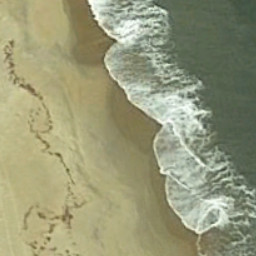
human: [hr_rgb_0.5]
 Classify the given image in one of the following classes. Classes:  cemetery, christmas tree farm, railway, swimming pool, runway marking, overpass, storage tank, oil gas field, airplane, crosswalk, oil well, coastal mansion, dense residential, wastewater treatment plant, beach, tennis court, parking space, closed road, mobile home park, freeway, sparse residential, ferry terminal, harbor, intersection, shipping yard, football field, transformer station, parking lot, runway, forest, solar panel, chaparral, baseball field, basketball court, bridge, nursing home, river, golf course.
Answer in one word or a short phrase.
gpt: beach